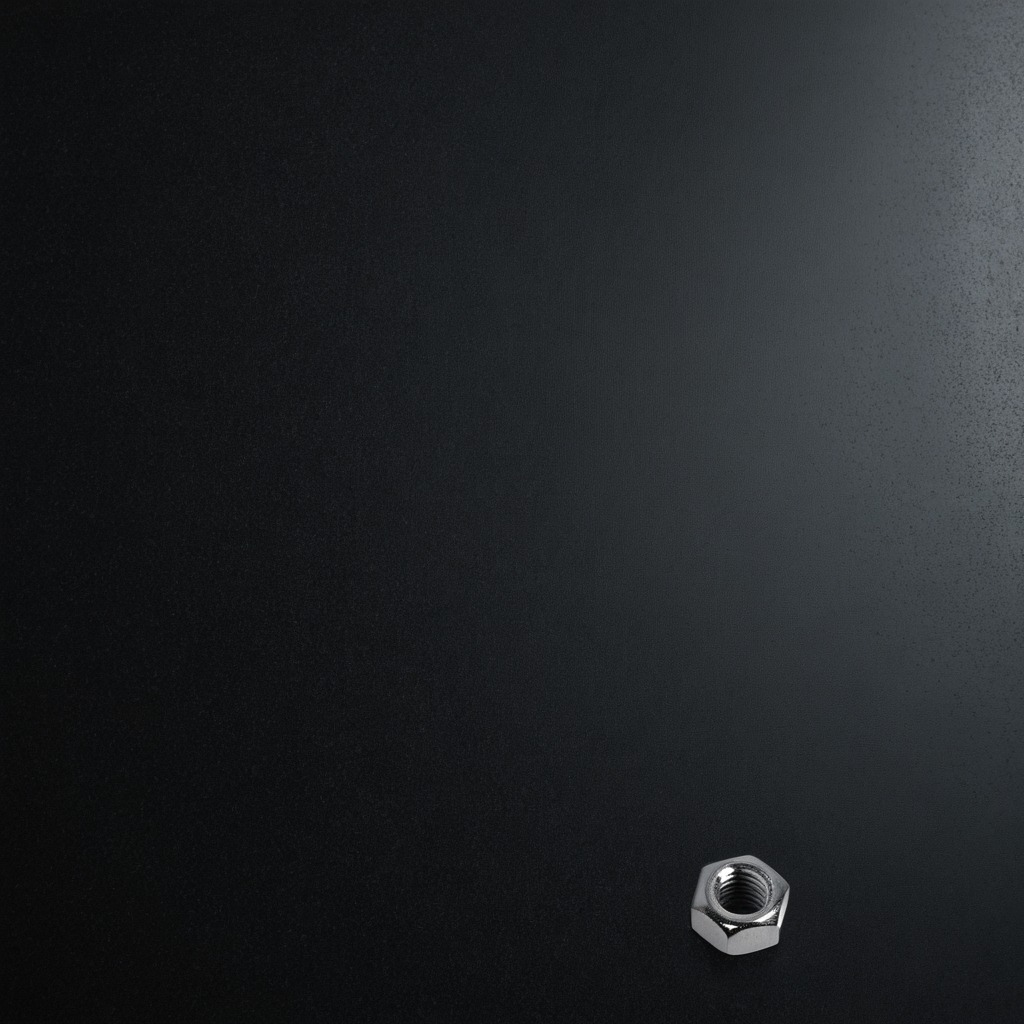
A metal nut is lying on the clean granite tabletop covered with a black rubber mat inside a workshop at night.